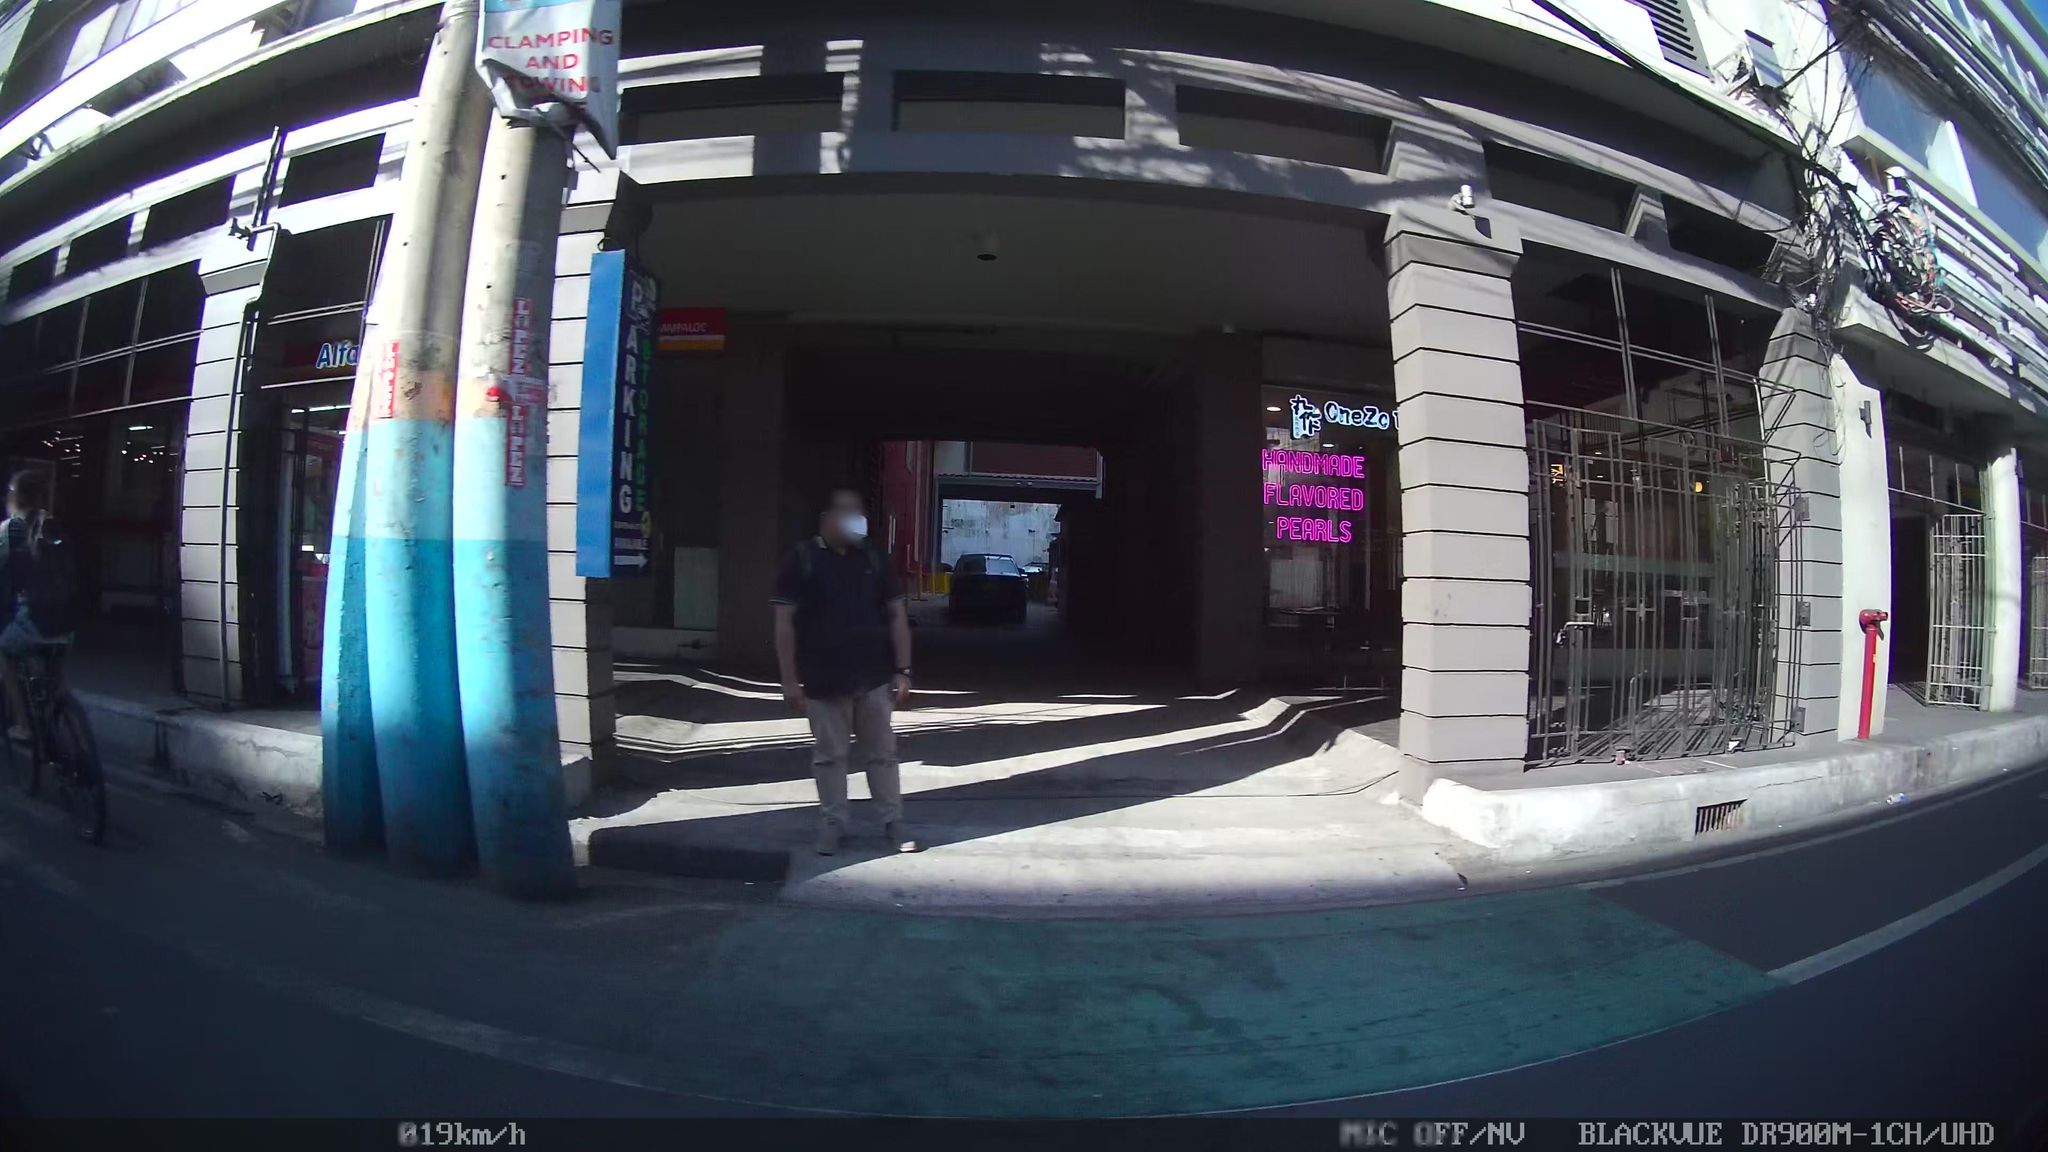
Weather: clear
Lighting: day
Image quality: good
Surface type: driving surface
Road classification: primary
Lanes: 3
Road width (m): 6.6
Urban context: urban centre
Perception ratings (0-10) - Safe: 0.66, Lively: 5.22, Beautiful: 6.79, Boring: 0.57, Depressing: 8.48, Wealthy: 3.48